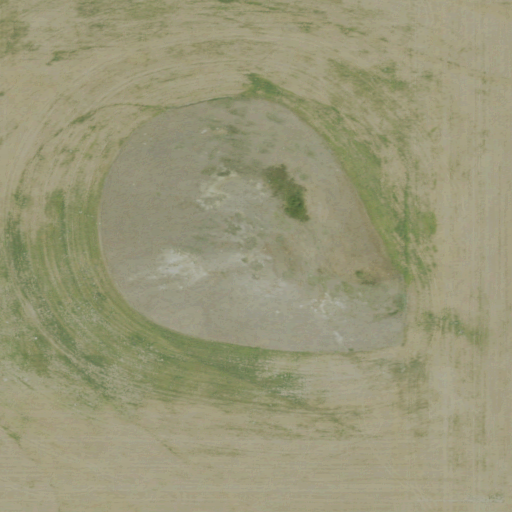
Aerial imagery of mountain in Montana named Wild Horse Butte containing cultivated crops, shrub, and grassland